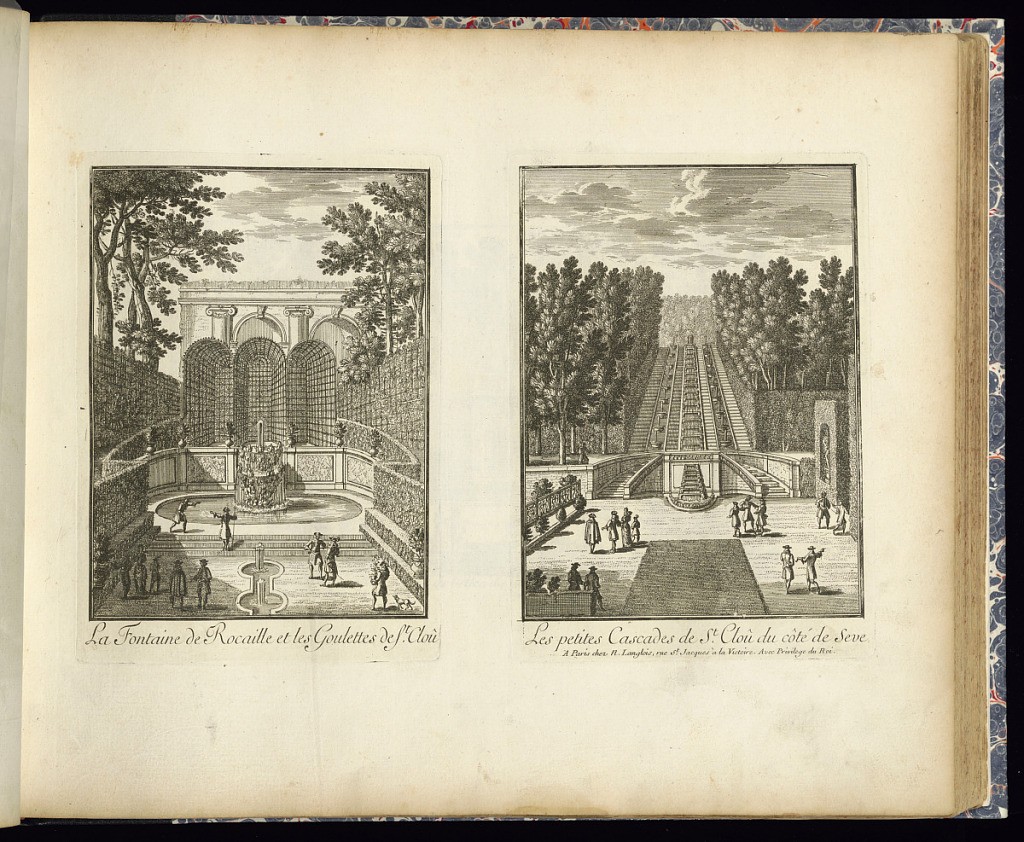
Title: La Fontaine de Rocaille et les Goulettes de St. Cloû (Left Plate)
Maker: Gabriel Perelle, French, 1604–1677
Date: late 17th century
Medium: Etching on laid paper
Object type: Print
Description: Two plates printed on the same sheet, side by side. Garden views at St. Cloud. The left plate illustrates the Fountain of Rocaille featuring rockwork, potted plants, hedges, and trellis/ lattice walls and arches. With stone arches in the background decorated with pilasters. The right plate illustrates a cascading fountain with steps and basins of water. Hedges with niches featuring sculptures on the right, hedges and trees framing the cascades. Figures walking throughout the grounds in both scenes. The plates are titled.